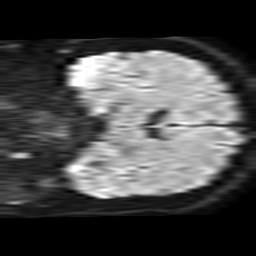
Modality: TRACE
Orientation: coronal
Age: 27
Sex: male
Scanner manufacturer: philips
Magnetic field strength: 1.5 T
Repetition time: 3.406 s
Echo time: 0.06922 s